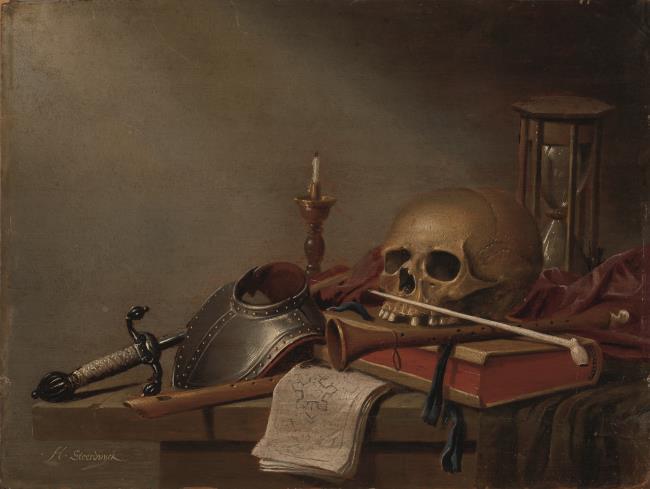
Title: Vanitas still life
Artist: Harmen Steenwijck Bron: Fred G. Meijer (2012)
Earliest date: 1617
Latest date: 1656
Genre: painting
Iconography: Still Life
Keywords: vanitas (still life), table, skull, hourglass, candle, sword, flute, pipe, book